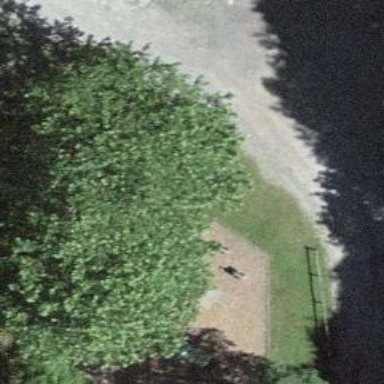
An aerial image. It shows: Brown bench.